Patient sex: F
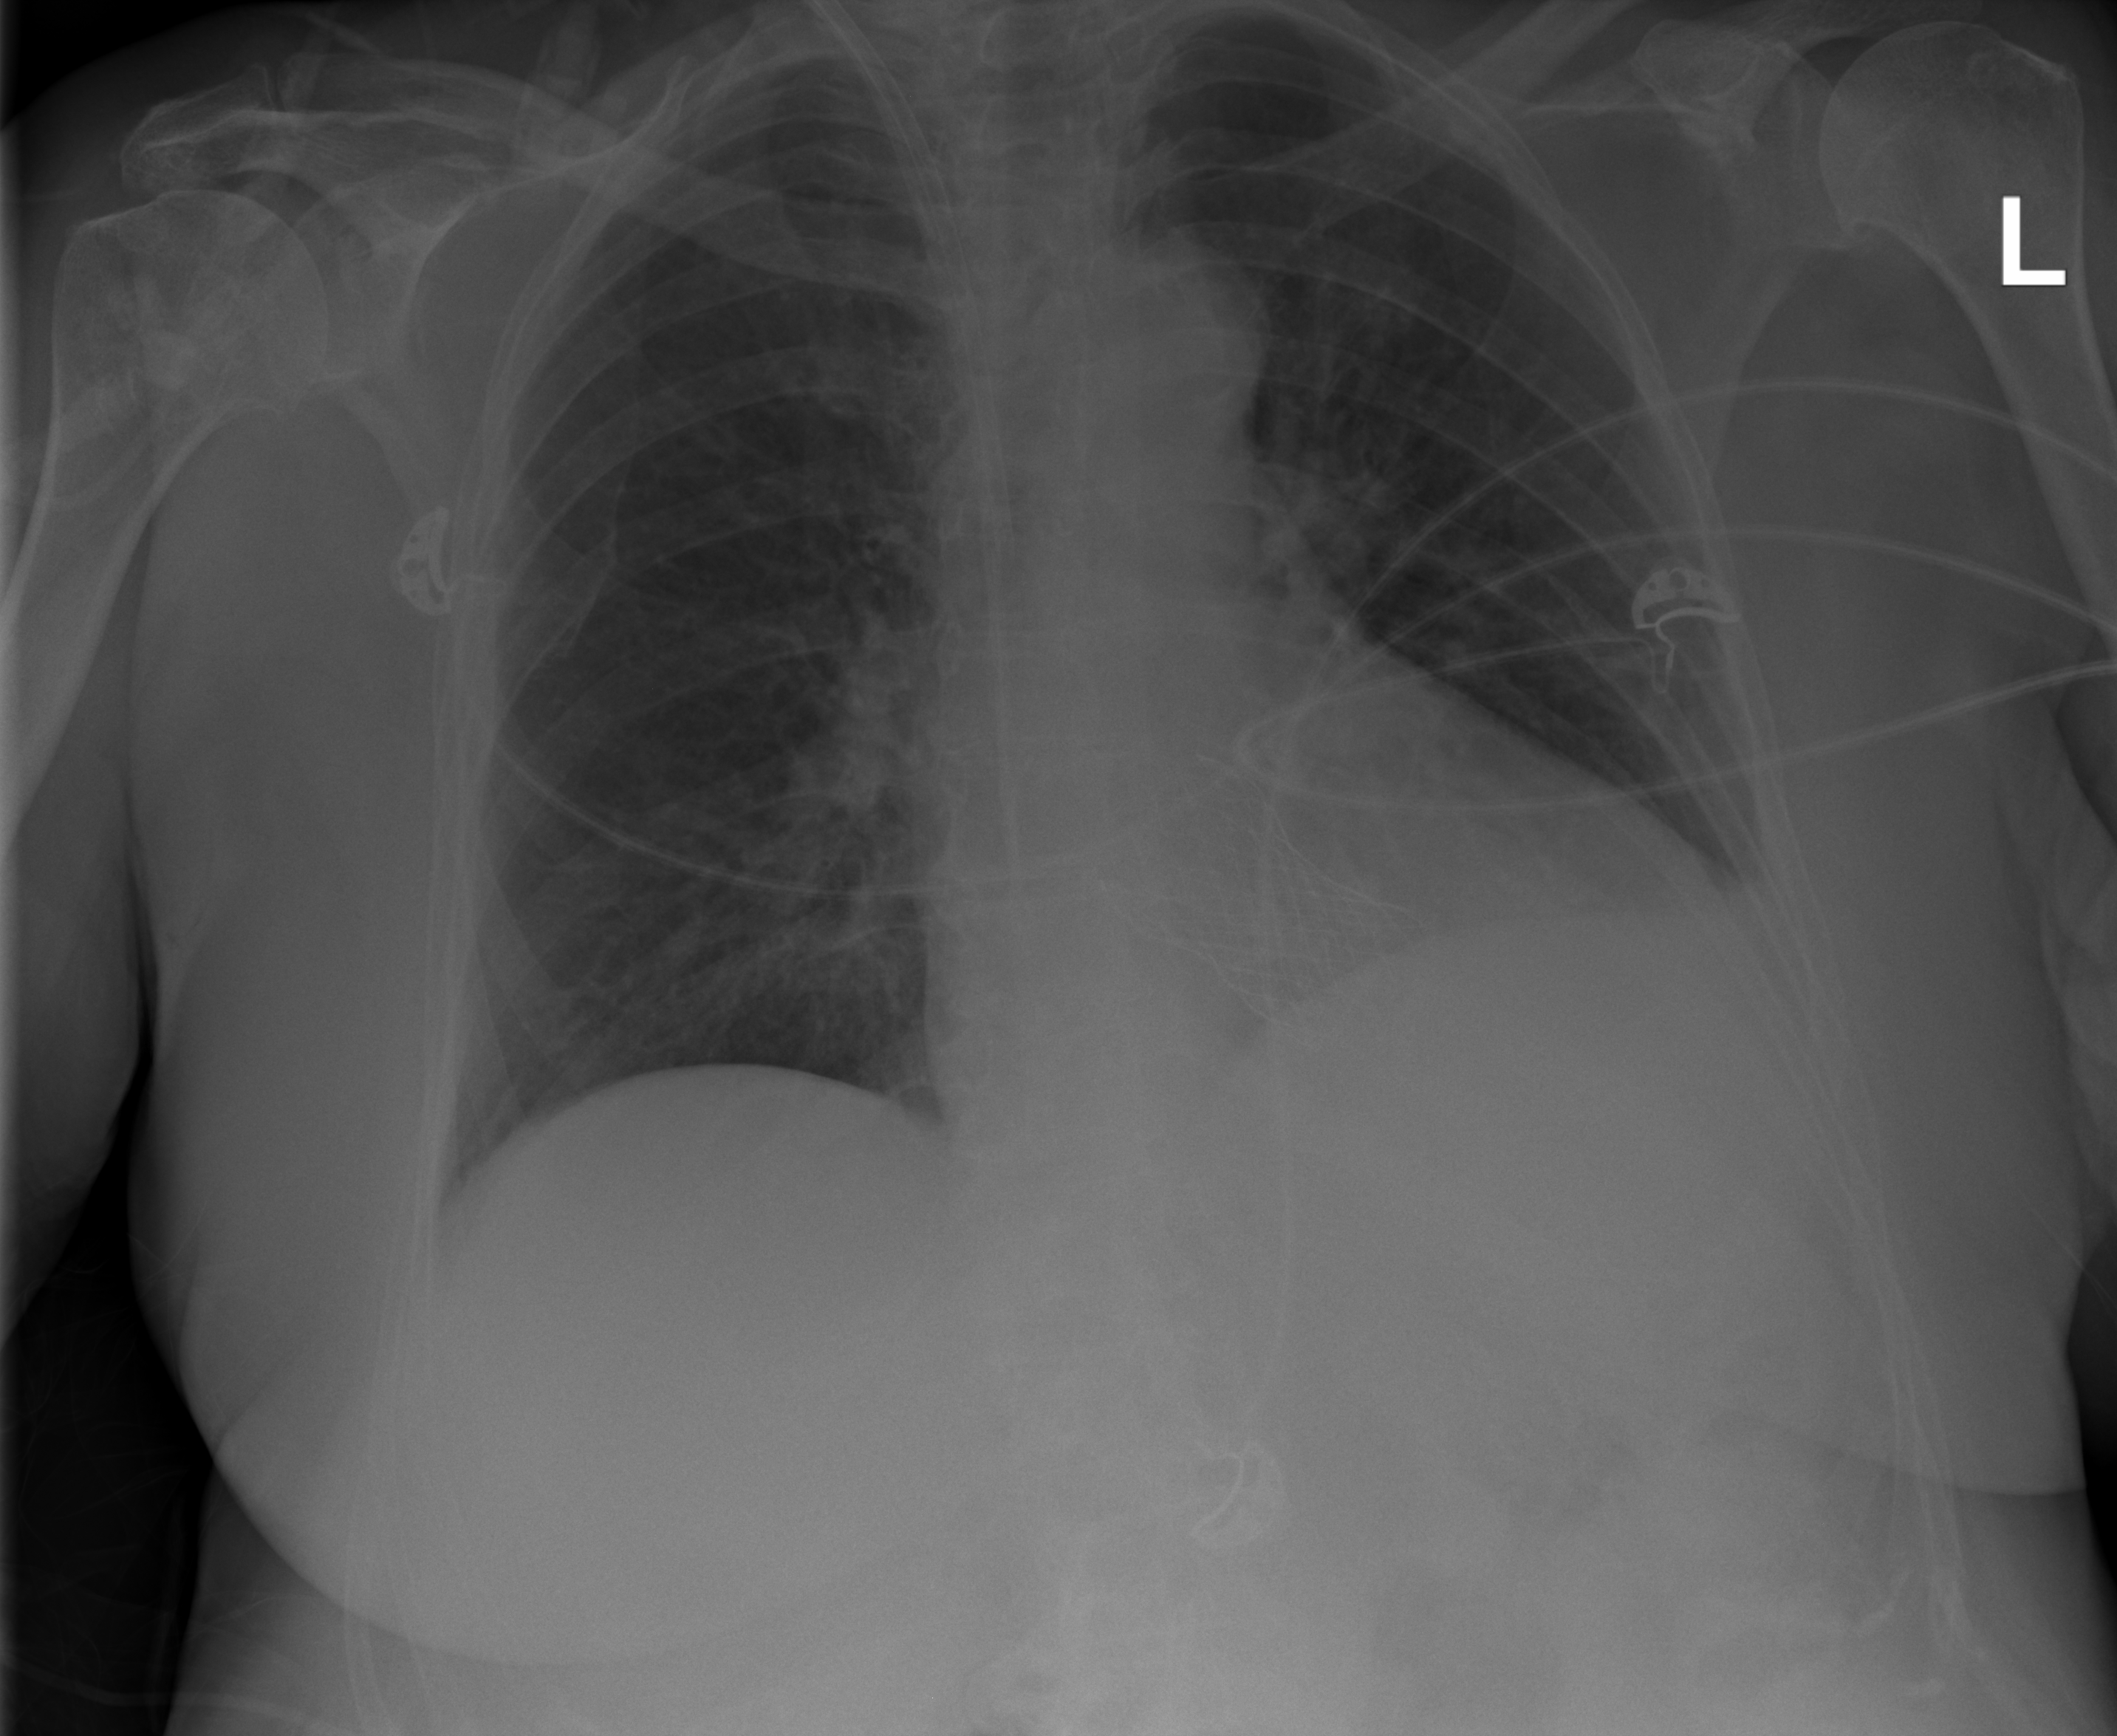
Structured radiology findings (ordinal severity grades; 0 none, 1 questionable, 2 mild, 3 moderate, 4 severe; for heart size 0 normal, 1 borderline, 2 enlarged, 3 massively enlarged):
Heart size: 2
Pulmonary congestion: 0
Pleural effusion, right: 0
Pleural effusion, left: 1
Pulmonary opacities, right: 0
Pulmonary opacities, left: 0
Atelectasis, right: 0
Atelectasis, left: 0